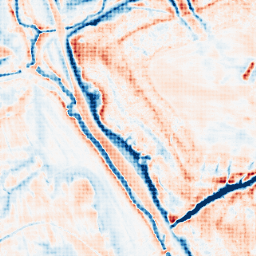
Category: trend_removal
Decomposition family: local_polynomial
Decomposition parameters: window_size: 21
degree: 2
Upsampling method: sinc_hamming
Upsampling parameters: scale: 4
kernel_size: 4
Upsampling scale: 4